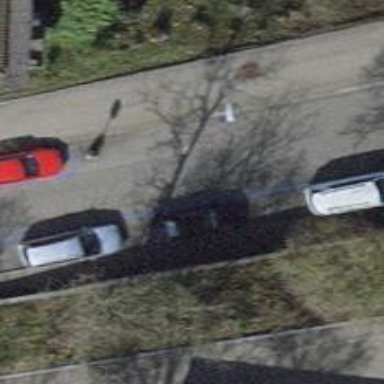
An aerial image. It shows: Street-side parking area with parallel orientation on asphalt surface.